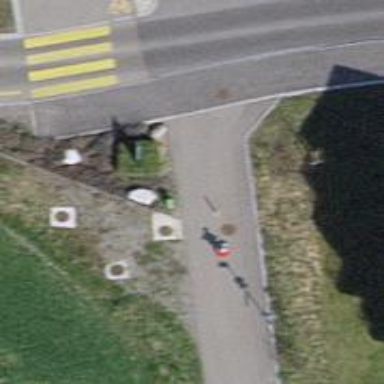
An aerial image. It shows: Bollard.